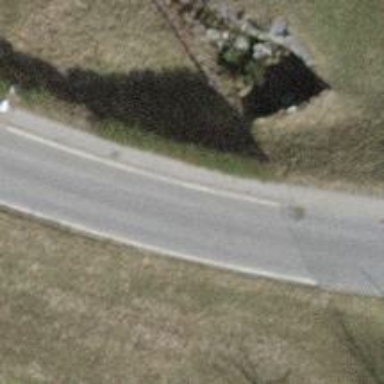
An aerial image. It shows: There is tunnel.